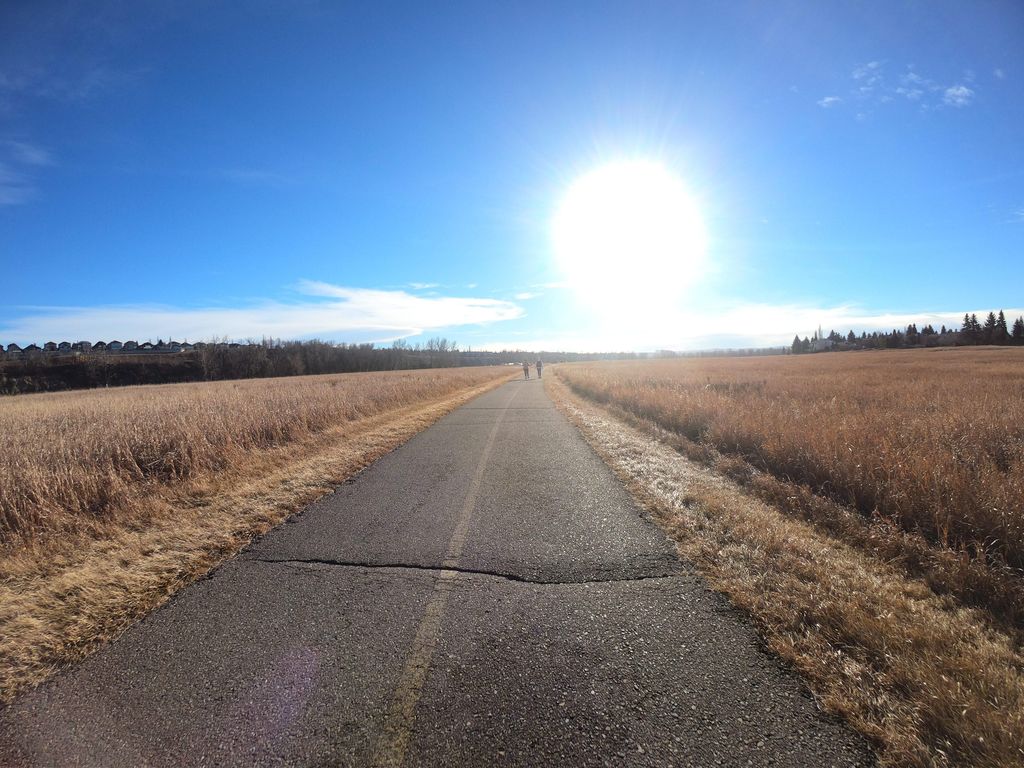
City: calgary